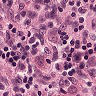
Metastatic tissue present: no